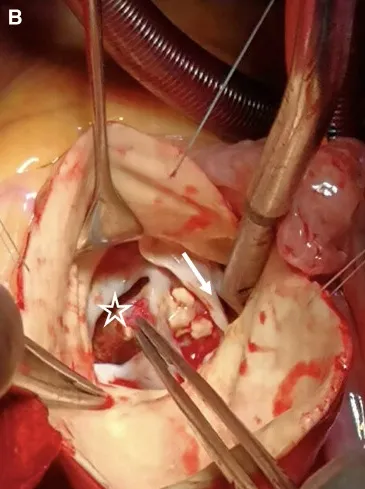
(B) BAV (white arrow) is discernible, accompanied by numerous calcifications on the valve leaflets. Additionally, we observe the occurrence of a sinus aneurysm rupture (asterisk), concomitant with an intraluminal thrombus.
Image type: medical_photograph (other_medical_photograph)